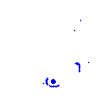
Particle: electron